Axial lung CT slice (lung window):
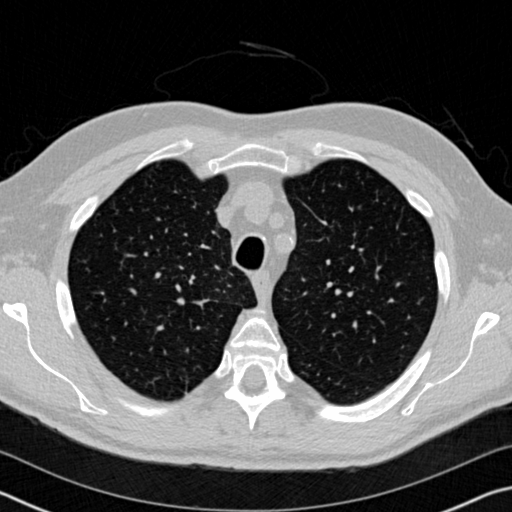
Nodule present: no